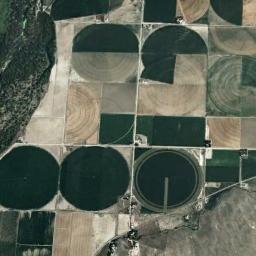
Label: circular_farmland